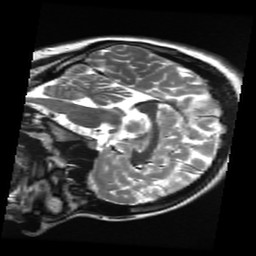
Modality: T2w
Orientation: sagittal
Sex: female
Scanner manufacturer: ge
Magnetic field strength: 3 T
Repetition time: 5 s
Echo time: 0.1017 s